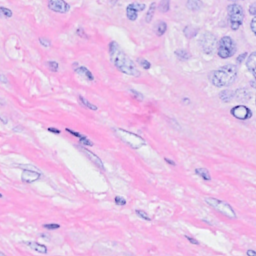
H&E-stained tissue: Breast